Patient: sex M, age 60
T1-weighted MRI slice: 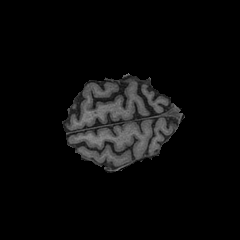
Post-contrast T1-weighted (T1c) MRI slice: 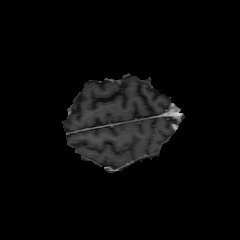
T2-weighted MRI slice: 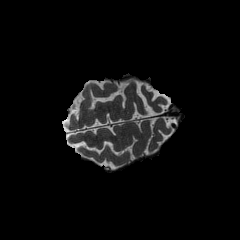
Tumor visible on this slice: no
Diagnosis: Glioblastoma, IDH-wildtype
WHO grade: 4